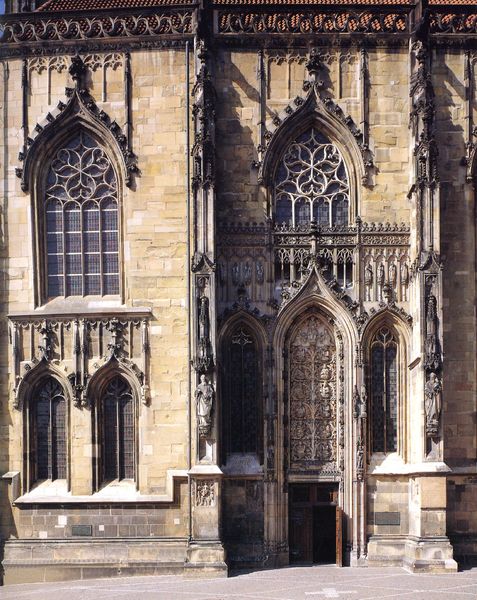
Titel: Südfassade der Kirche St. Lamberti in Münster
Standort: Münster, St. Lamberti (EU - D - NRW)
Schlagwörter: baum, fenster, holz, licht, straße, tür, dach, gebäude, muster, sockel, stein, kirche, sonne, gotik, bogen, fassade, mauer, figuren, tor, foto, fotografie, bögen, eingang, offen, kreuz, mauerwerk, portal, skulpturen, sandstein, gotisch, rosette, spitzbogen, spitzbögen, rebe, verziehrt, pass, masswerk, giebeln